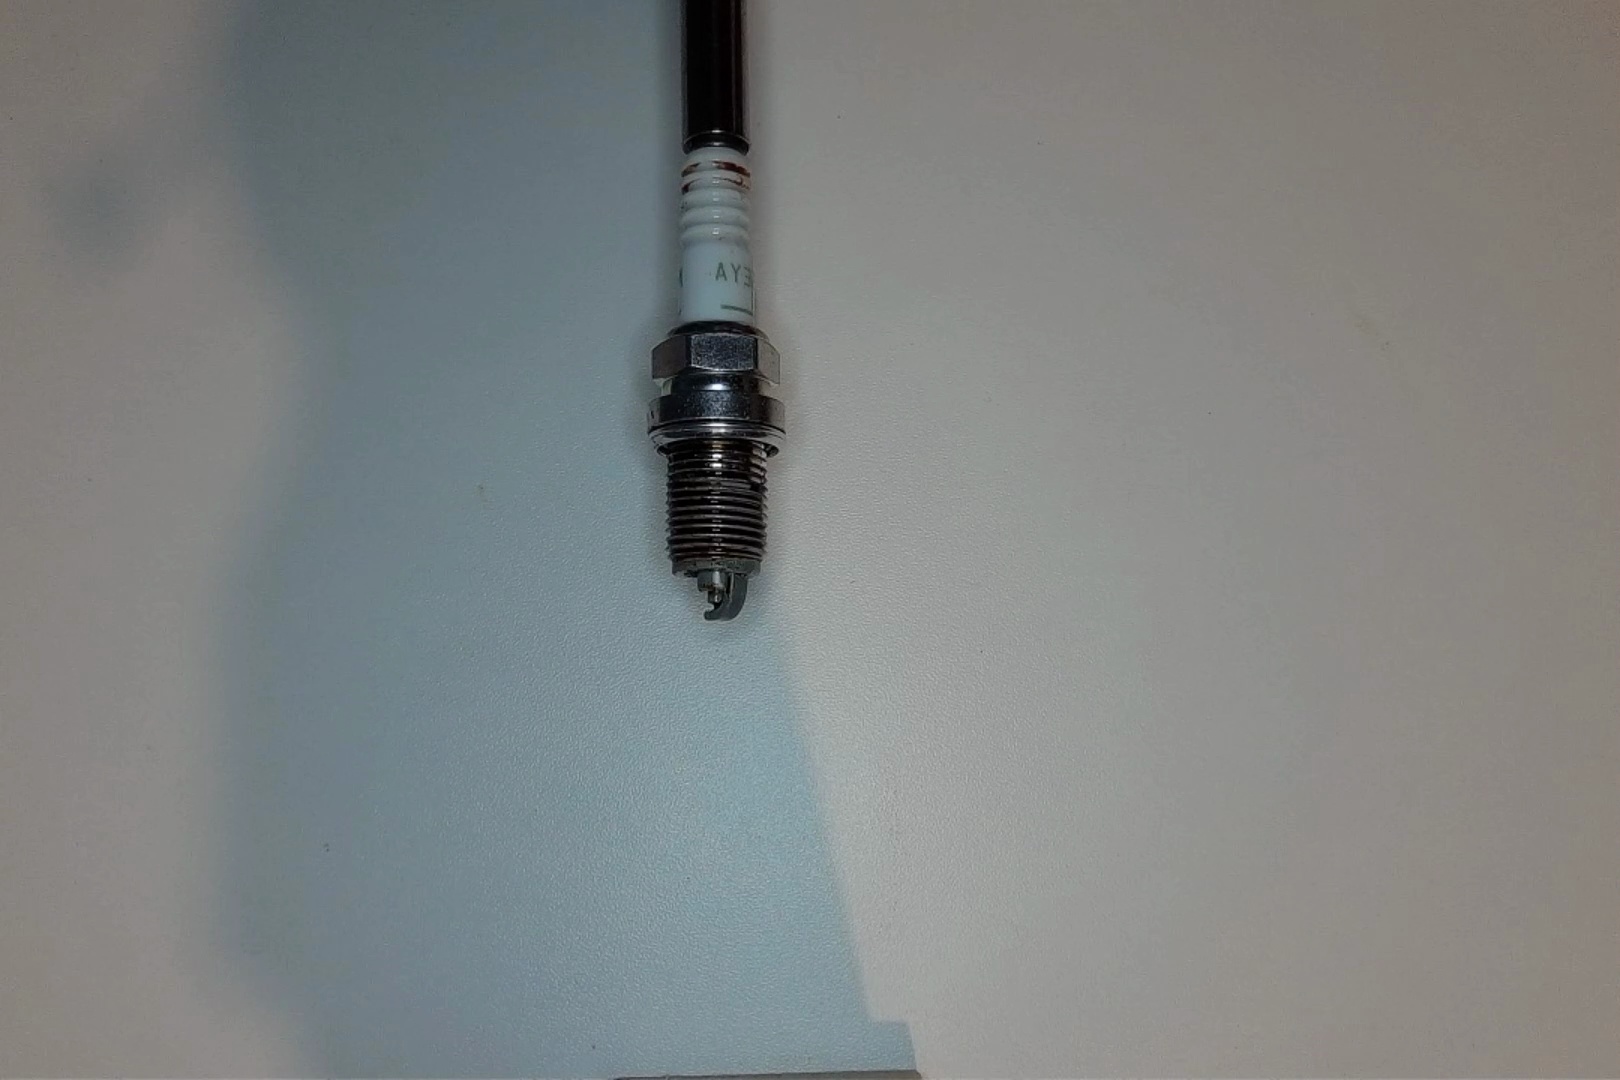
Label: anomaly